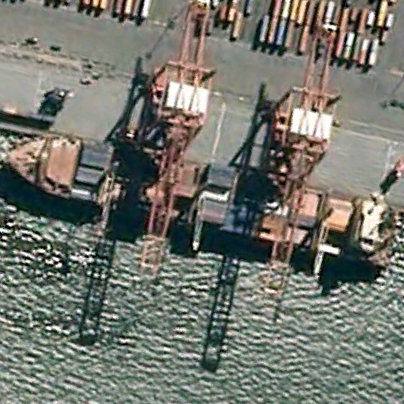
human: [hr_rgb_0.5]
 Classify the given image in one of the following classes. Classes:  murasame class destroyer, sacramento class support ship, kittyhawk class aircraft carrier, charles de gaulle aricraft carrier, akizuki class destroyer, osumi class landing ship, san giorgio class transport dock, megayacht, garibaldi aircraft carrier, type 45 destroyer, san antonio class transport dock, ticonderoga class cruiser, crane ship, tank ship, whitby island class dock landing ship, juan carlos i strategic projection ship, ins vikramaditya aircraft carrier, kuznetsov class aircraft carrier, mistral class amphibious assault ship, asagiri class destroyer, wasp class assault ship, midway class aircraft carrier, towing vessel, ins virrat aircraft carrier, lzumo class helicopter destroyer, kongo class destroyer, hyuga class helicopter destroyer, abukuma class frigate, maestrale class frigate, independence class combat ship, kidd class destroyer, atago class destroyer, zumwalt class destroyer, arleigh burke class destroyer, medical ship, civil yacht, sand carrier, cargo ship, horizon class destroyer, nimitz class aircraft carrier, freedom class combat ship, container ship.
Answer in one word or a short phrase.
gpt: Container ship